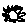
Label: sun